Aerial crown-view tile of a tropical tree (Barro Colorado Island, Panama), acquired 20240918:
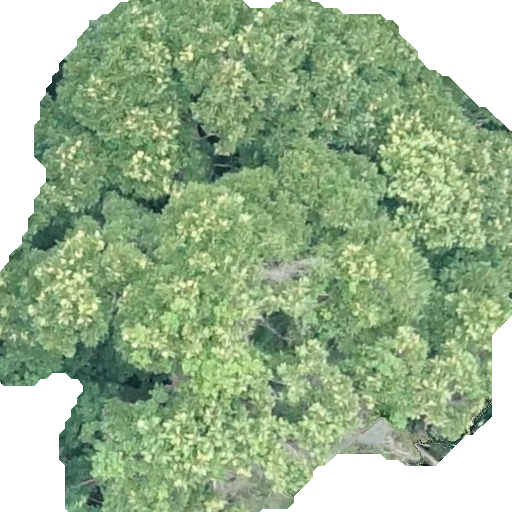
Species: Dipteryx oleifera
GBIF accepted scientific name: Dipteryx oleifera
Crown area: 350.191 m²